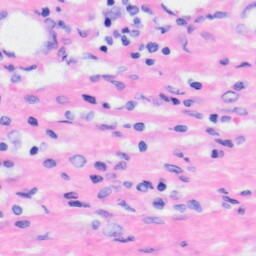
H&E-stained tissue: Liver